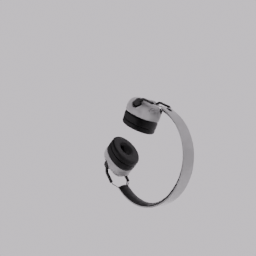
Label: electronics